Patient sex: M
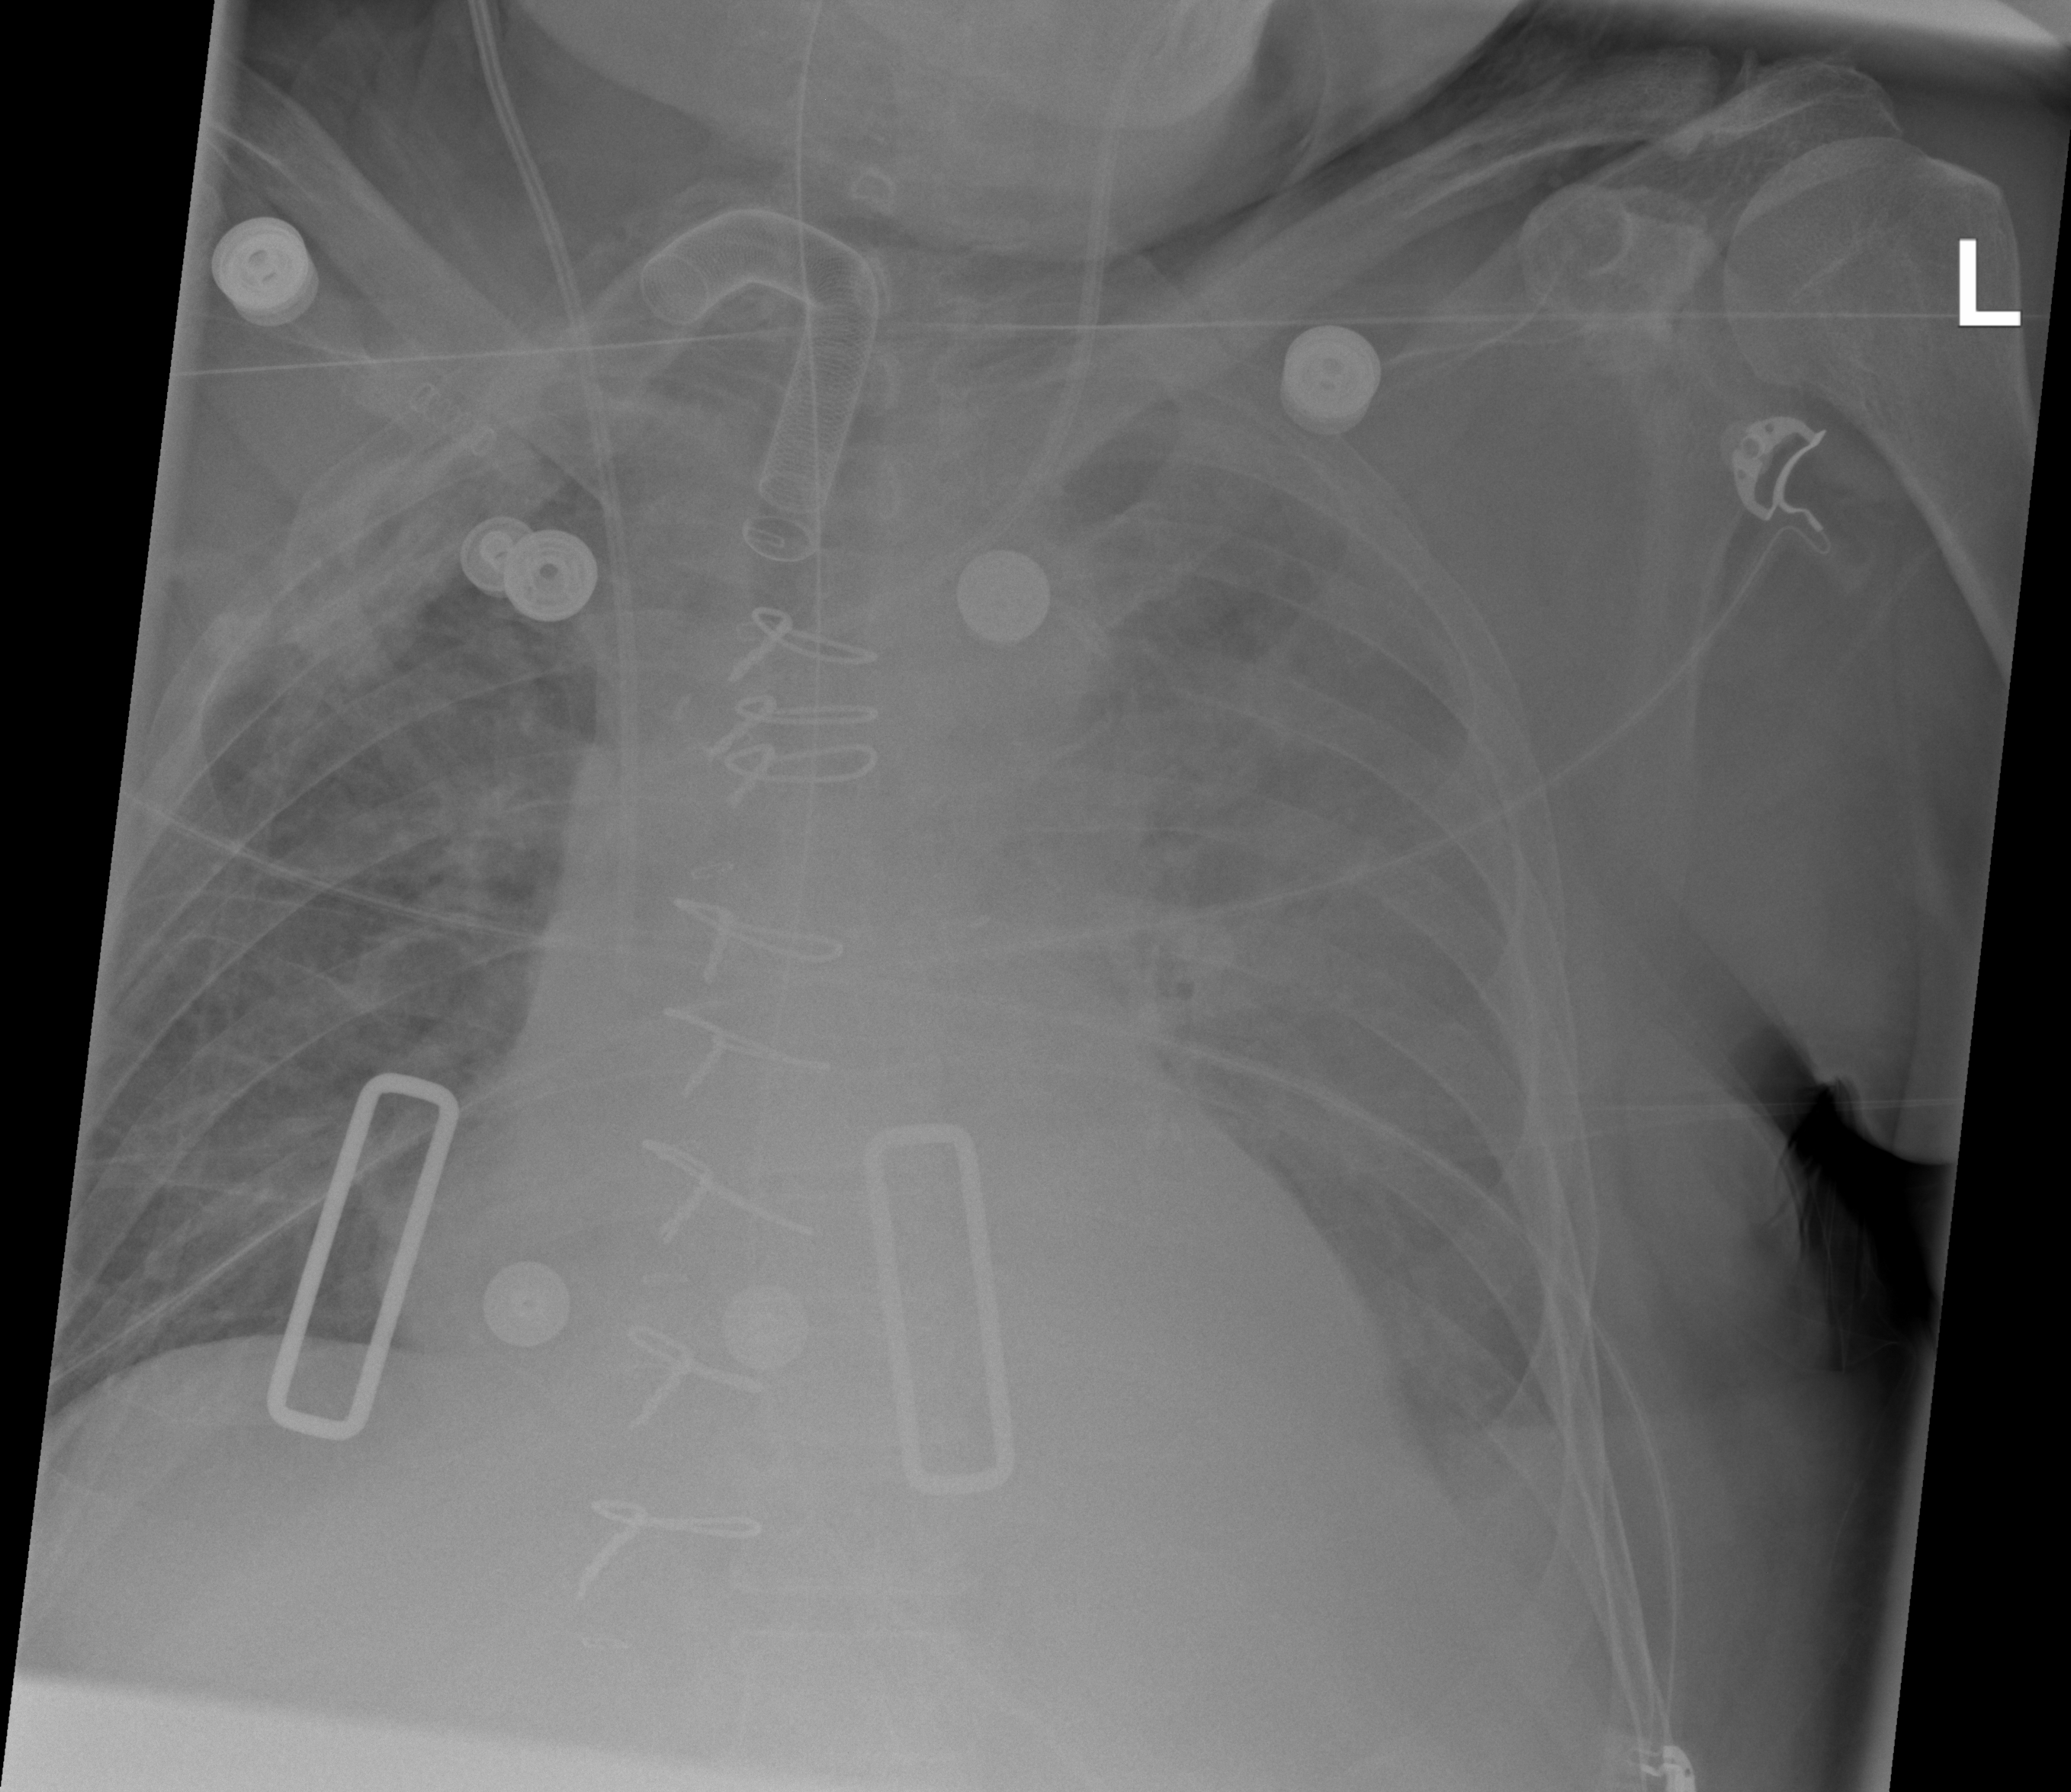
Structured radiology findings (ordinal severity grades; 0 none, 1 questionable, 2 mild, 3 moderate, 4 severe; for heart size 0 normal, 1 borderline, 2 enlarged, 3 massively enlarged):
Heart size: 2
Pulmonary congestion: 2
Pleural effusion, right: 0
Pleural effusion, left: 3
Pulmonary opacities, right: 2
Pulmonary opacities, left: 3
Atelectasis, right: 2
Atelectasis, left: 2